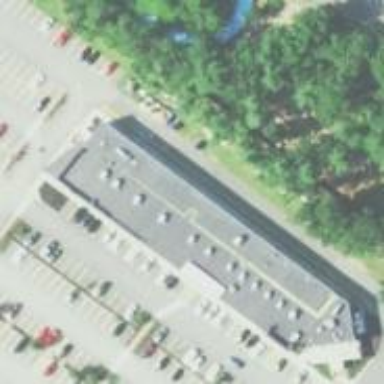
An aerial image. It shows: Fitness center located in leisure land.